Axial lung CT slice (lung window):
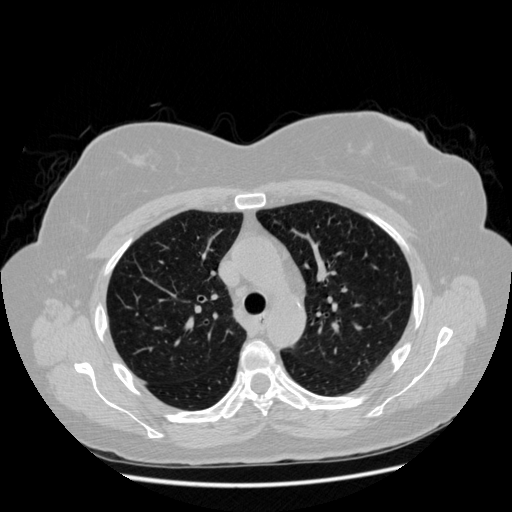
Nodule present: no